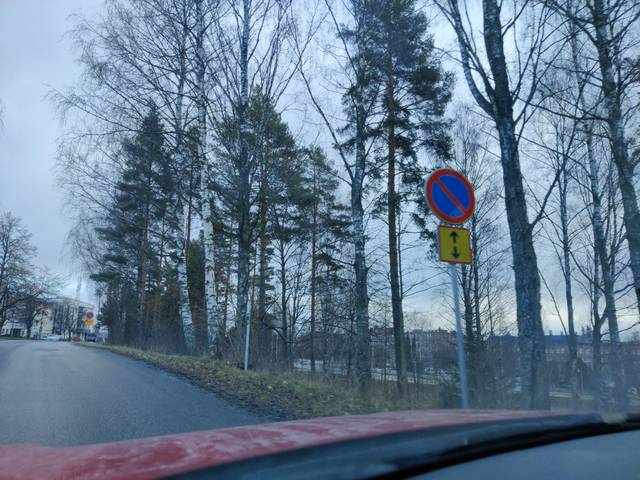
Region: Finland
Coordinates: 61.476, 23.504